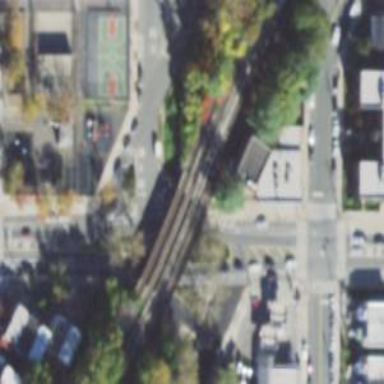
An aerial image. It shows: Railway bridge with electrified lines.